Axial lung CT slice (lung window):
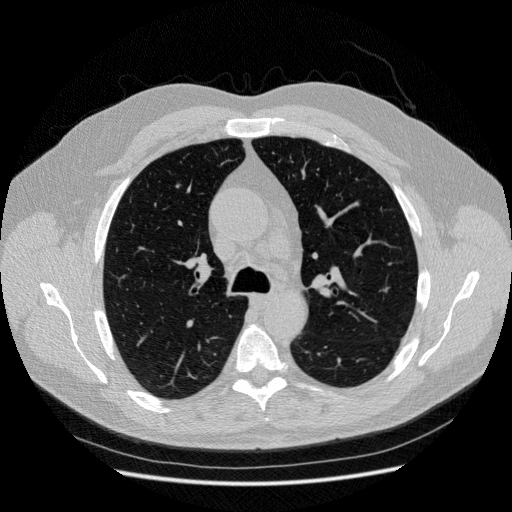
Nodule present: yes
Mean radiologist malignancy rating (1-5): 3